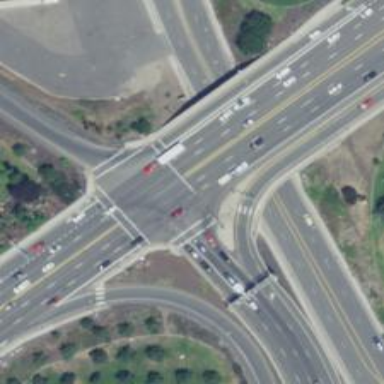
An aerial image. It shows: Bridge for trunk highway with expressway access.